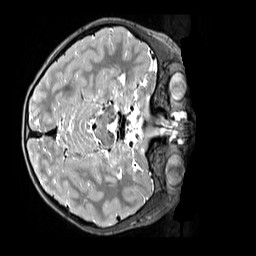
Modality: T2w
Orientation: axial
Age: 9
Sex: male
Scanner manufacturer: siemens
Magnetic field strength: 3 T
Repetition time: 3.2 s
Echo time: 0.408 s